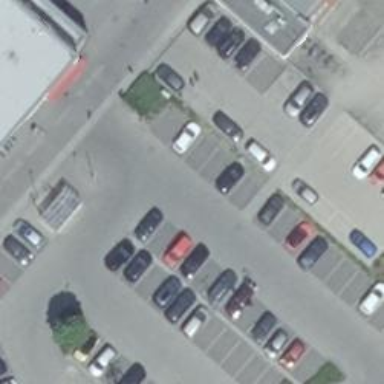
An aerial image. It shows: Parking area with grass paver surface.